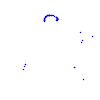
Particle: kaon